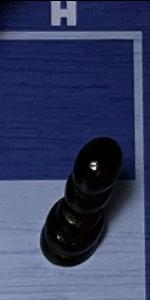
Label: Pawn_Black